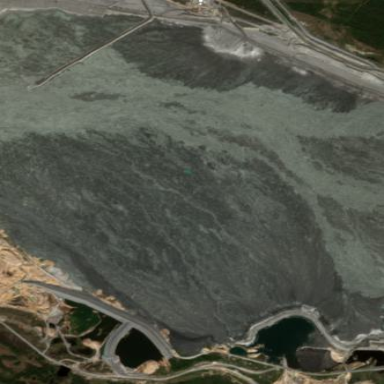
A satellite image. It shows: Tailings reservoir.